Interaction volume radius: 10 \u00c5
Interaction volume height: 10 \u00c5
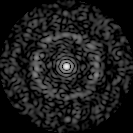
Disorder parameter: 0.846